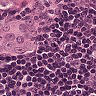
Metastatic tissue present: yes